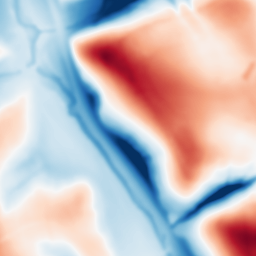
Category: multiscale
Decomposition family: dog_multiscale
Decomposition parameters: sigma_ratio: 1.6
n_scales: 6
base_sigma: 2
Upsampling method: sinc_blackman
Upsampling parameters: scale: 2
kernel_size: 8
Upsampling scale: 2